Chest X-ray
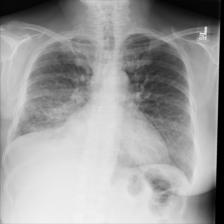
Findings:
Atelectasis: positive
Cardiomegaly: negative
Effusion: positive
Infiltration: negative
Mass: negative
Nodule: negative
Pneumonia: negative
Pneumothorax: negative
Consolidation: negative
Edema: negative
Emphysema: negative
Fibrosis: negative
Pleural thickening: negative
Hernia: negative